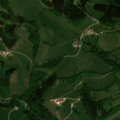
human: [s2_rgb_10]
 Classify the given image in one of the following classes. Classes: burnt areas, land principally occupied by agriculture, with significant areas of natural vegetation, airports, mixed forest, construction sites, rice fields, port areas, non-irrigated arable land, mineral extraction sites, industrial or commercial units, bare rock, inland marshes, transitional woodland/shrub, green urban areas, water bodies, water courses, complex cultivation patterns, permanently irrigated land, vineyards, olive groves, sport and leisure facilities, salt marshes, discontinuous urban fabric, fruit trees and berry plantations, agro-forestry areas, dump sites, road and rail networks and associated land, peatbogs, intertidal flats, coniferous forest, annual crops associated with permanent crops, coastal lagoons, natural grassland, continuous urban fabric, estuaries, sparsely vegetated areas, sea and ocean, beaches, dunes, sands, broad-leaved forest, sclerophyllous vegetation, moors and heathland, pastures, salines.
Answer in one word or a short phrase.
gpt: discontinuous urban fabric, pastures, land principally occupied by agriculture, with significant areas of natural vegetation, broad-leaved forest, mixed forest